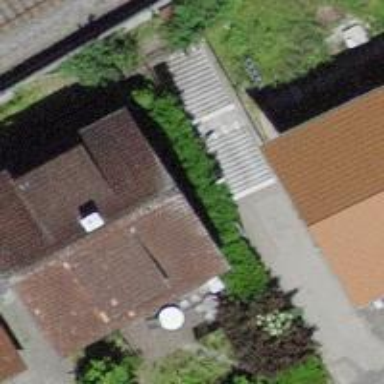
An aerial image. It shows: Road with steps.